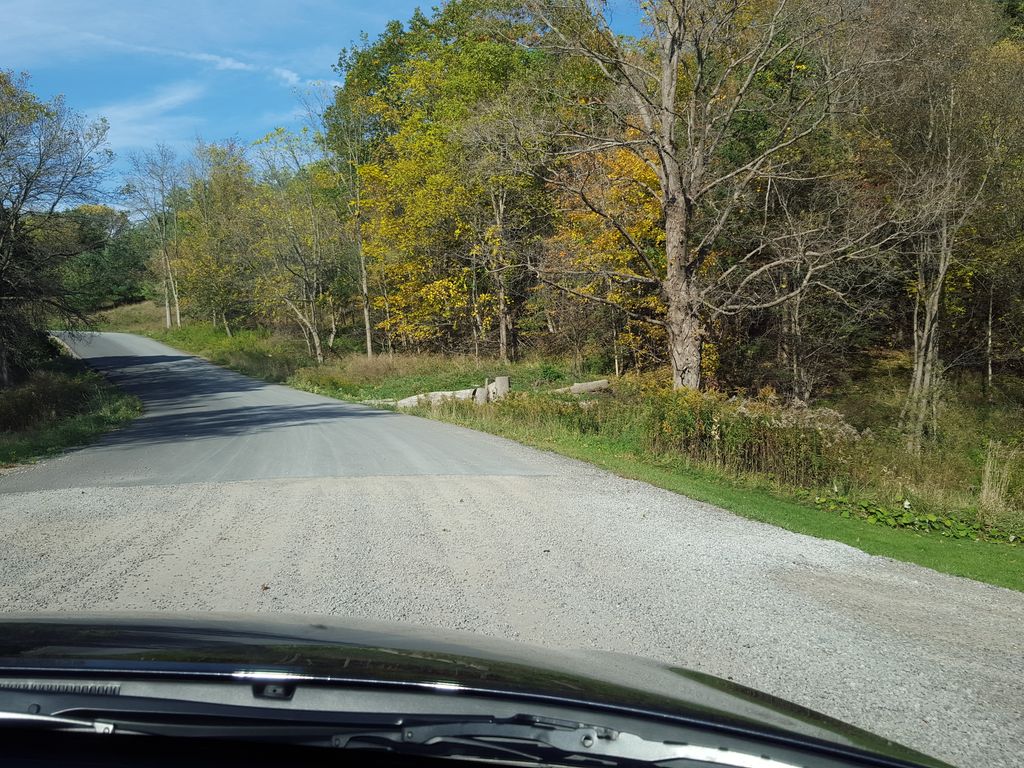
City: hamilton